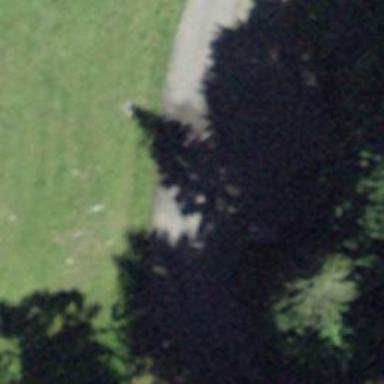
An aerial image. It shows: Unclassified road with paved surface.